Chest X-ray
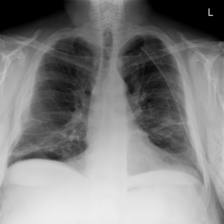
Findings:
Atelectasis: positive
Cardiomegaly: negative
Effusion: negative
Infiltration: negative
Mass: negative
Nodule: negative
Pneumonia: negative
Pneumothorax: negative
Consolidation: negative
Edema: negative
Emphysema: positive
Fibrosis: negative
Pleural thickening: negative
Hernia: negative